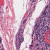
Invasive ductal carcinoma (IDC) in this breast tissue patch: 1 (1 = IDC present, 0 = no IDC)